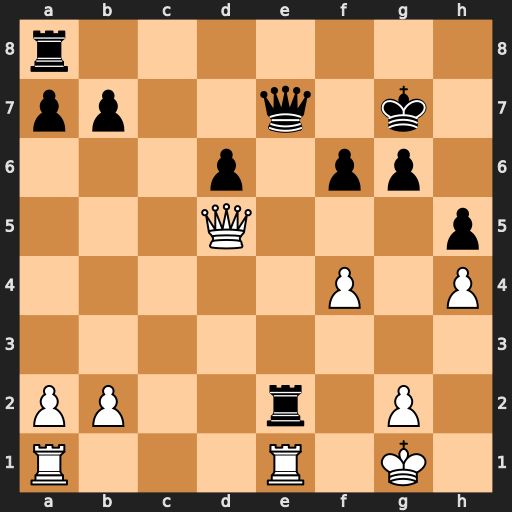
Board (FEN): r7/pp2q1k1/3p1pp1/3Q3p/5P1P/8/PP2r1P1/R3R1K1
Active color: w
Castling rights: -
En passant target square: -
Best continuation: Rxe2 Qxe2 Qxb7+ Kh6 Qxa8